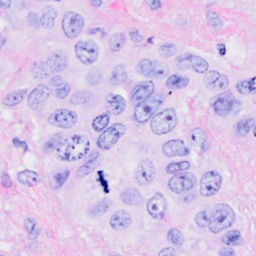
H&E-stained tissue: Breast